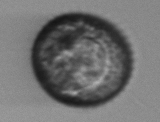
Label: Margalefidinium